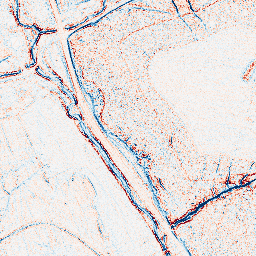
Category: edge_preserving
Decomposition family: anisotropic_diffusion
Decomposition parameters: iterations: 5
kappa: 100
gamma: 0.05
Upsampling method: bicubic
Upsampling parameters: scale: 2
Upsampling scale: 2